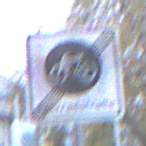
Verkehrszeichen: EndeFahrradstrasse
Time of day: SunriseSunset
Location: Outdoor (Urban)
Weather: PartlyCloudy
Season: NotSpecified
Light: Natural